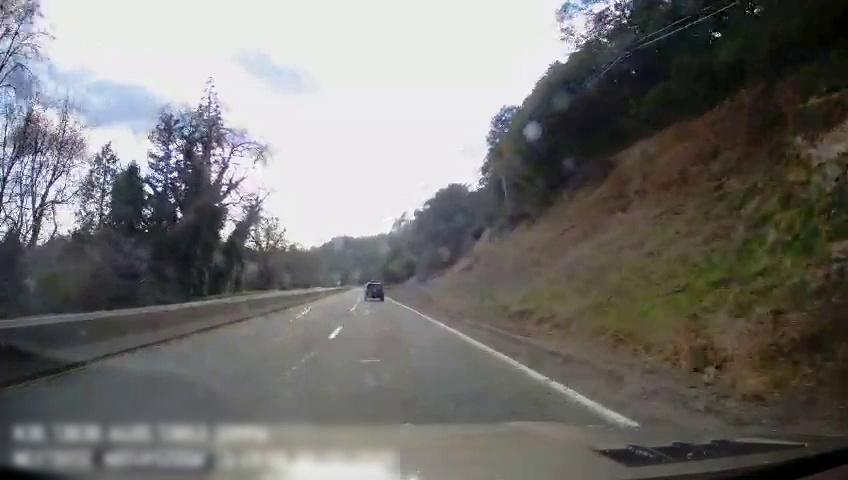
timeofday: Day
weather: Sunny
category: Drivable Space
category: Drivable Space
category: Vehicles | SUV
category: Lanes | Opposite Lane
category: Lanes | Alternate Lane
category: Lanes | Current Lane
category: Lanes | Alternate Lane